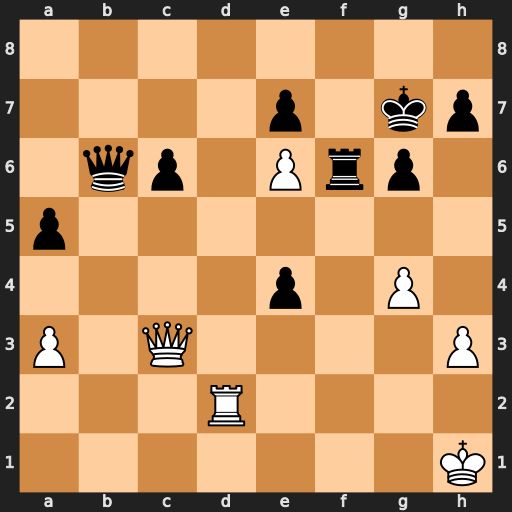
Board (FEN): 8/4p1kp/1qp1Prp1/p7/4p1P1/P1Q4P/3R4/7K
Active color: w
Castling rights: -
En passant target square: -
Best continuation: g5 Qb1+ Kh2